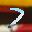
Label: 7